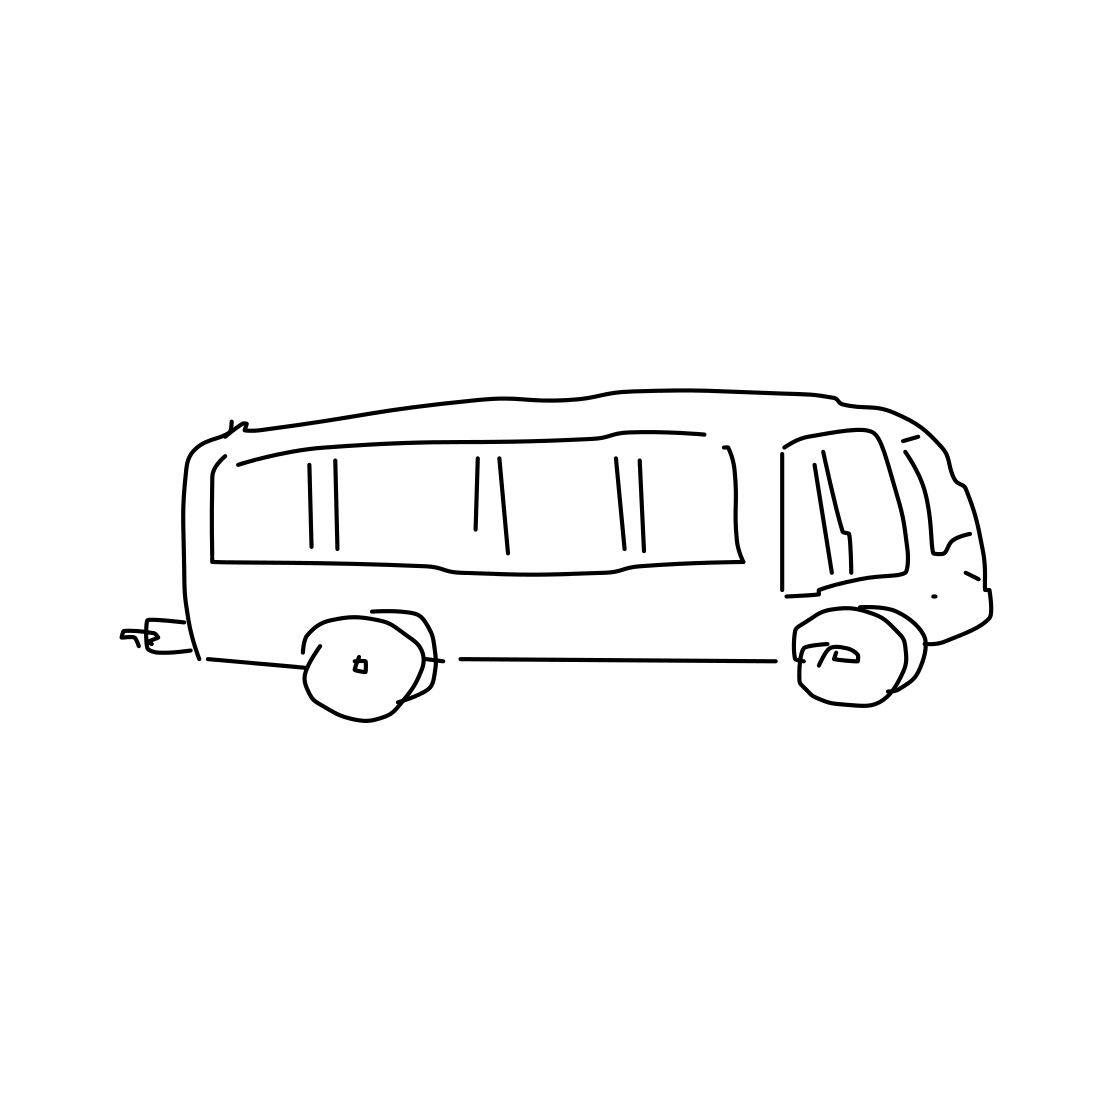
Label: bus